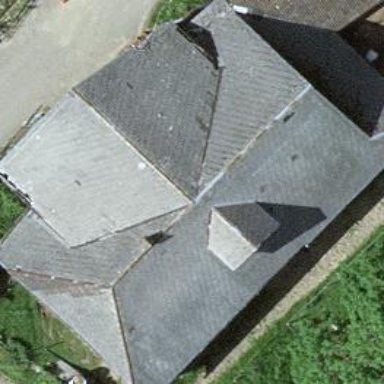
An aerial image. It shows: Farm building.